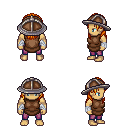
a pixel art fantasy rpg character, male body template, human, tanned skin, brown tunic, magenta pants, light blonde long hairstyle, chain helm, white cloth bandages, four views (front, back, left, right), 2x2 character sprite sheet, small pixel art, hard edges, no anti-aliasing